Question: I am not sure what I did when I was working on organizing my users in mysql database, but now I can't connect to mysql phpmyAdmin whatsover. I am using MAMP and have not been able to find research on how to re-connect or make sure all of my passwords are correct. I am getting  I am frankly not sure which config file is being referred to or how to access it and make sure my passwords are correct. Please let me know what else I could provide to help you help me figure this out.
I've also <URL> Despite any new password I create. I'm getting 'password YES denied'
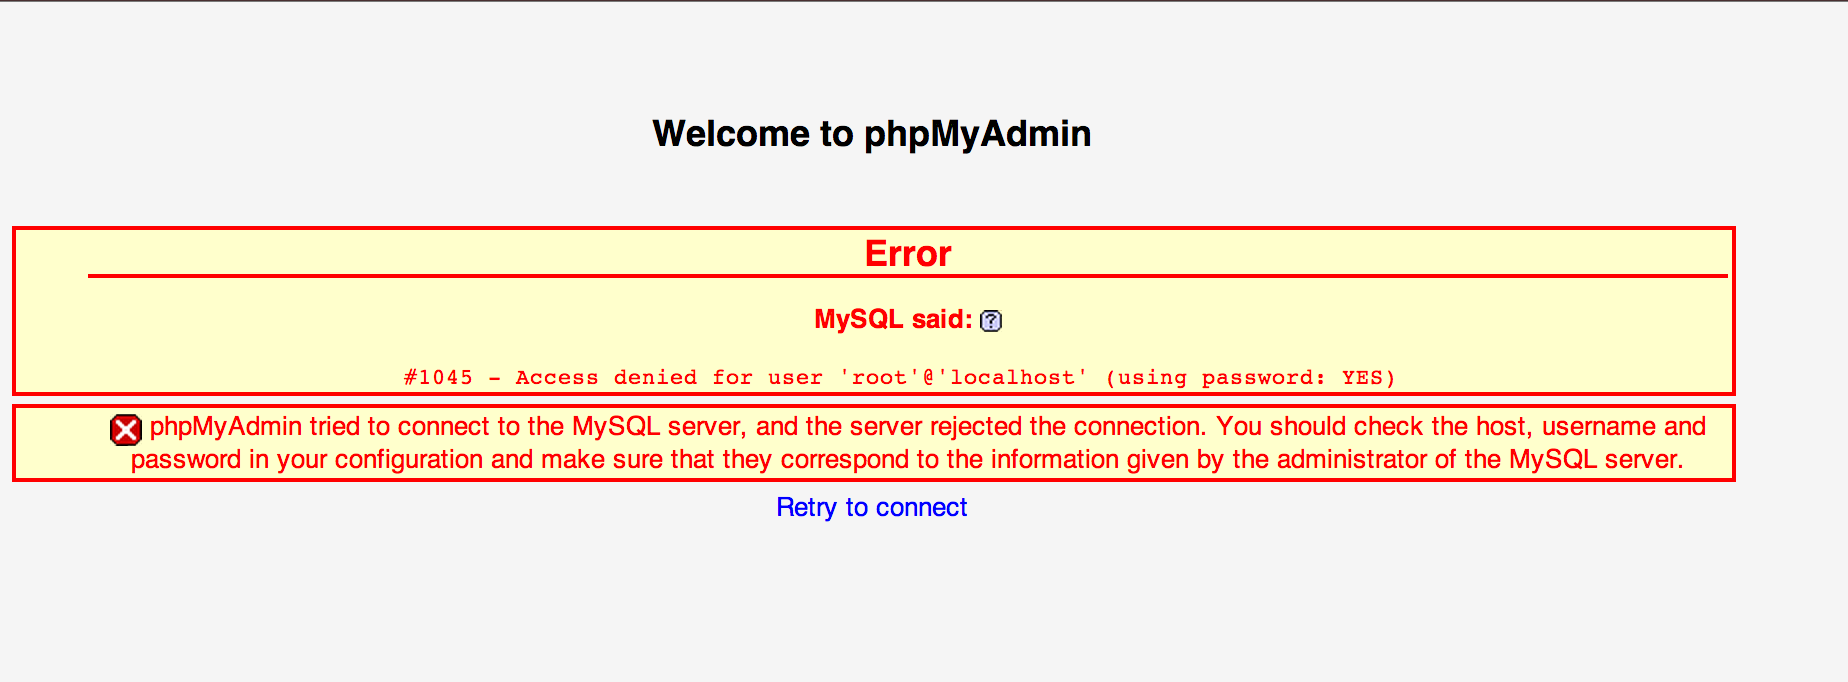
Answer: You can find all the information here, please do a google search before posting
<URL>